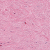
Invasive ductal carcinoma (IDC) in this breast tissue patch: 0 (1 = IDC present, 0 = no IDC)